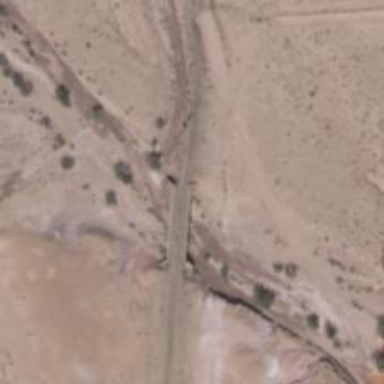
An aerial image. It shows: Track road with grade1 bridge.